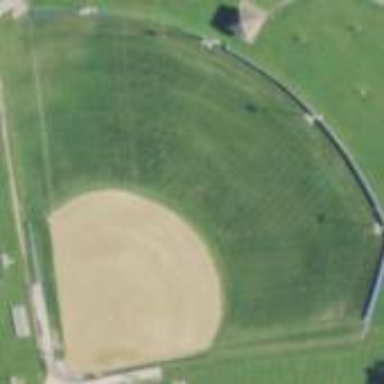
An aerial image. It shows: Baseball pitch for leisure land.